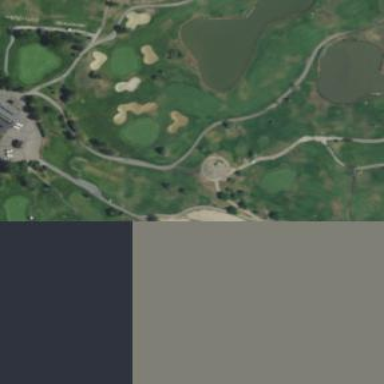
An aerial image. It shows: Area with grass used as rough in golf course.